Field crop: tomato
Growth stage: 1
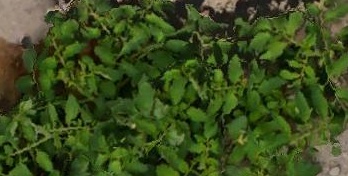
Species: tomato